Question: First of all: the biggest part of my code was working a few weeks ago. In the mean time, we've swapped from a MySQL server to a SQL server and we've changed the schema design a little.
I use Percobol, which utilizes the OpenCobol compiler as far as I've read.
'''
PERFORM 2010-GEBRUIKER-INSERT
PERFORM 2020-GEBRUIKER-JOINTABLE
2010-GEBRUIKER-INSERT.
MOVE "GEBRUIKER" TO GEBR_TYPE
EXEC SQL INSERT INTO Gebruikers
VALUES ( TRIM( :LOGIN ), TRIM( :ACHTERNAAM ),
TRIM( :EMAIL ), TRIM( :PROJECTCODE ),
TRIM( :GEBR_TYPE ), TRIM( :VOORNAAM ),
SHA1( TRIM( :WACHTWOORD ) ) )
END-EXEC
.
2020-GEBRUIKER-JOINTABLE.
EXEC SQL INSERT INTO LeertrajectenGebruikersJoin
VALUES (TRIM( :PROJECTCODE ), TRIM( :LOGIN))
END-EXEC
.
'''
Whereas the database design of these tables looks like this:

When I display the values before the 'INSERT' statement in '2010', everything is shown correctly. When I try to display them after the 'INSERT', they aren't shown.
The error thrown (which is getting caught in my logger) tells me of errorcode '00q'. I've been doing some searching but can't seem to find what it means. Even more so, as far as I've seen a code starting with '00' should indicate everything is fine.
The fields used are declared like this and populated from a CSV file:
'''
01 WS-INPUT.
05 ACHTERNAAM PIC X(25) VALUE SPACES.
05 VOORNAAM PIC X(15) VALUE SPACES.
05 EMAIL PIC X(50) VALUE SPACES.
05 LOGIN PIC X(15) VALUE SPACES.
05 WACHTWOORD PIC X(11) VALUE SPACES.
05 GEBR_TYPE PIC X(20) VALUE SPACES.
05 PROJECTCODE PIC X(10) VALUE SPACES.
'''
What have I overlooked that could return this error?
Also important: When I change my JDBC string or inputfile string, I get notified by my logger about a faulty connection. Therefore I'm assuming both the connection and the reading of data are working as intended.
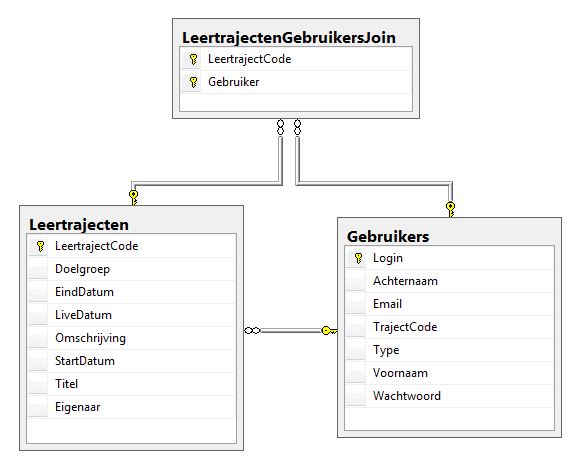
Answer: OK, since this is what you have done, according to another question, here it is from comment to answer :-)
Define a PIC -(4)9 field. Move your sql error-code to that, and print/DISPLAY that. I think you'll find the q is a negative number, which you can hopefully track in your sql documentation.